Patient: sex M, age 57
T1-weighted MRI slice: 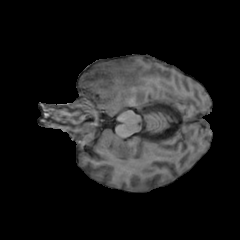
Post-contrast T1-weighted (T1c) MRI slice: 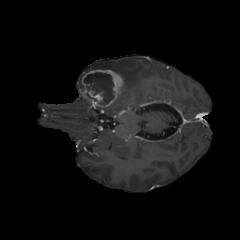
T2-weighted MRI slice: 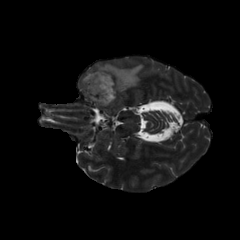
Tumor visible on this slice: yes
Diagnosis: Glioblastoma, IDH-wildtype
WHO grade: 4